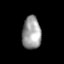
Tissue: lung
Cell type: Epithelial cells
Senescence score: 0.2045
Nuclear area (px): 606
Mean DAPI intensity: 156.219